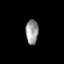
Tissue: prostate
Cell type: Epithelial cells
Senescence score: 0.313
Nuclear area (px): 304
Mean DAPI intensity: 153.007